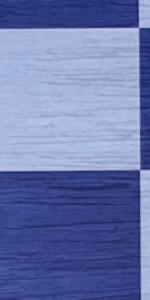
Label: Empty